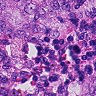
Metastatic tissue present: yes